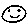
Label: smiley face